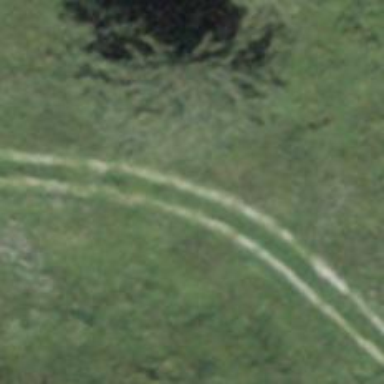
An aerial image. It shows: Track with grade 5 tracktype.